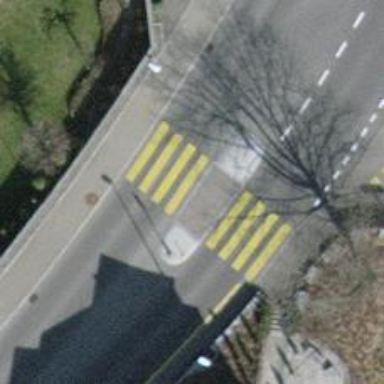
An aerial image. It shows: Kerb serving as barrier.